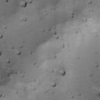
Atmospheric dust classification: not_dusty